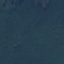
Land use / land cover: Forest